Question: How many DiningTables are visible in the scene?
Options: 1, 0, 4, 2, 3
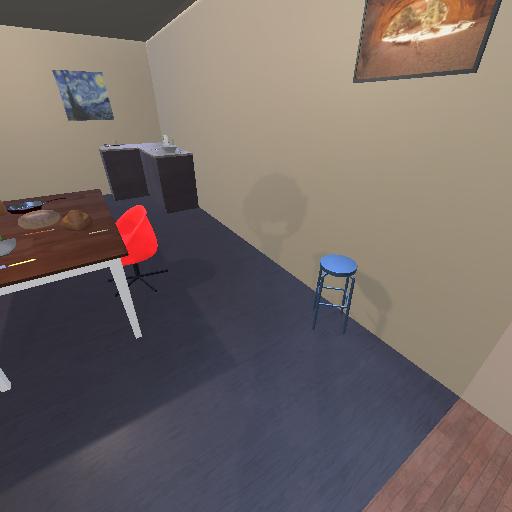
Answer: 1